Question: I am doing my work but suddenly while reading data from file, i suddenly faced text in other form i also carried a small test to check whether is it my code fault or Visual Studio 2012 gone mad. I also debug but values in "line[]" coming correct. But i found small test is still giving me same thing:
here is my small code test:
'''
file: input.txt
{
value := (rate * dollar) + (rate1 * dollar1);
totalvalue := value / 2;
t1 = ivariable > 10 && ivariable < 100
{
value := (rate * dollar) + (rate1 * dollar1);
totalvalue := value / 2;
}
}
'''
code:
'''
#include <sstream>
#include <fstream>
using namespace std;
void main(){
const int si = 1500;
string line[si];
ifstream infile;
infile.open("input.txt");
cout<<"Reading"<<endl;
// infile>>data;
// cout<<data<<endl;
int a=0;
int size=0;
// string line[1500];
// for (int i=0;i<10;i++){
while(!infile.eof()){
getline(infile,line[a],'
');
cout<<line[a]<<endl;
a++;
}
}
'''
and the output:

Any idea please share......
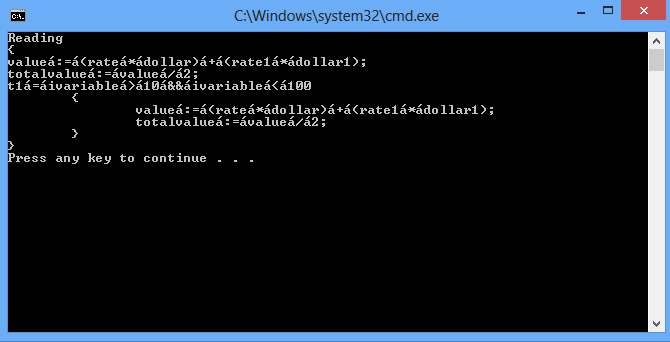
Answer: Looks like you have copied down some text from pdf either from Adobe or Nitro and pasted in notepad as a .txt. Never do such thing always try to either by write your self or use Notepad editor. I also faced such thing while doing compiler. My teacher gave me inputs in pdf file and i copied. Sorry for late reply i was reading Light comments and me a laugh that he such you.... Good Luck!